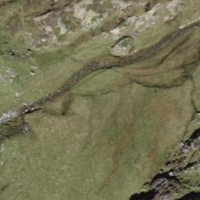
EUNIS habitat code: 23
Species observed at this site:
Miramella alpina
Rana temporaria
Anthus spinoletta